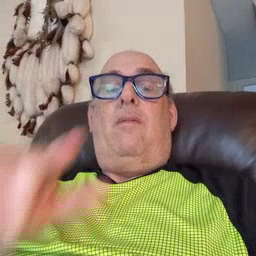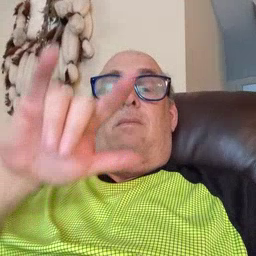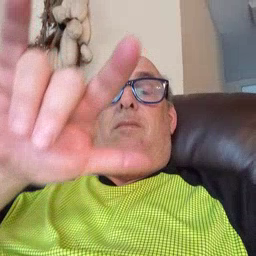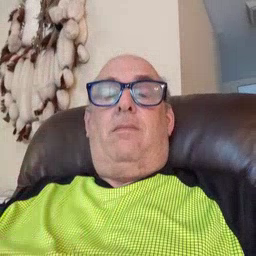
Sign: airplane